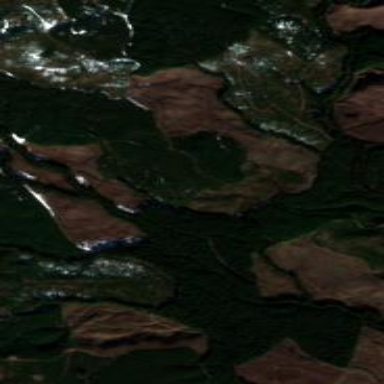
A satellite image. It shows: Clearcut area created by human activity.